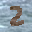
Label: 2